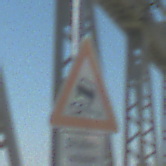
Verkehrszeichen: SchleuderOderRutschgefahr
Zusatzzeichen unten: HinweiseAufGefahrenDurchVerbaleAngabe3
Umgebung: Outdoor, Special
Tageszeit: MorningAfternoon
Wetter: Clear
Licht: Natural
Jahreszeit: NotSpecified
Kontrast: HighContrast